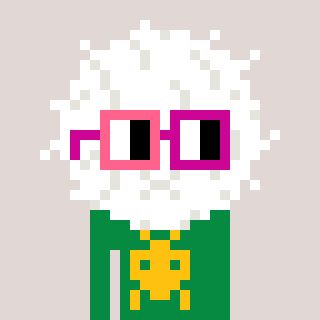
a pixel art character with square pink and red glasses, a cottonball-shaped head and a green-colored body on a warm background